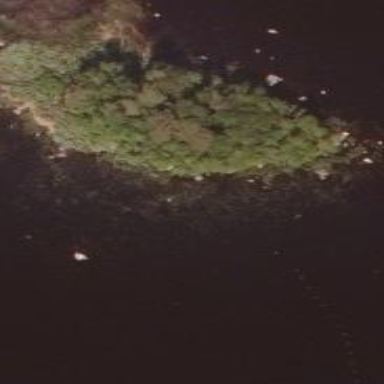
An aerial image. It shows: Islet.